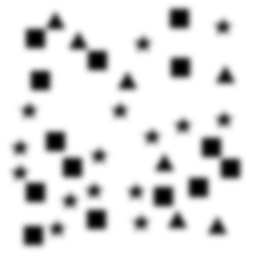
Squares: 14
Triangles: 7
Stars: 15
Total shapes: 36